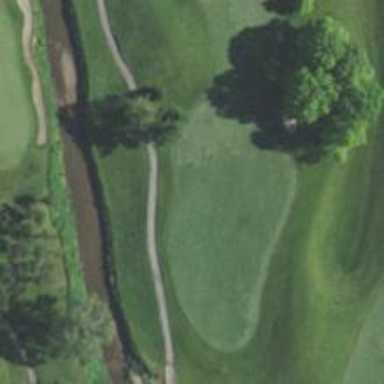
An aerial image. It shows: Path designated for golf carts.